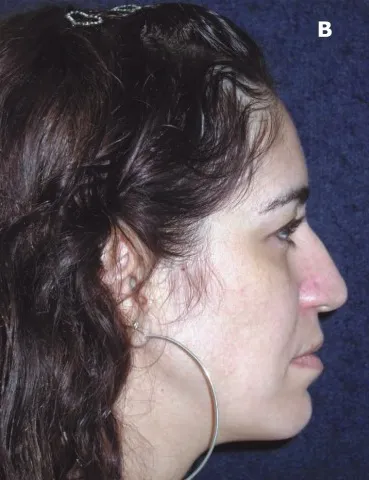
Facial profile. Of the patient (patient
signed informed consent authorizing the publication of these pictures).
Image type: medical_photograph (oral_photograph)